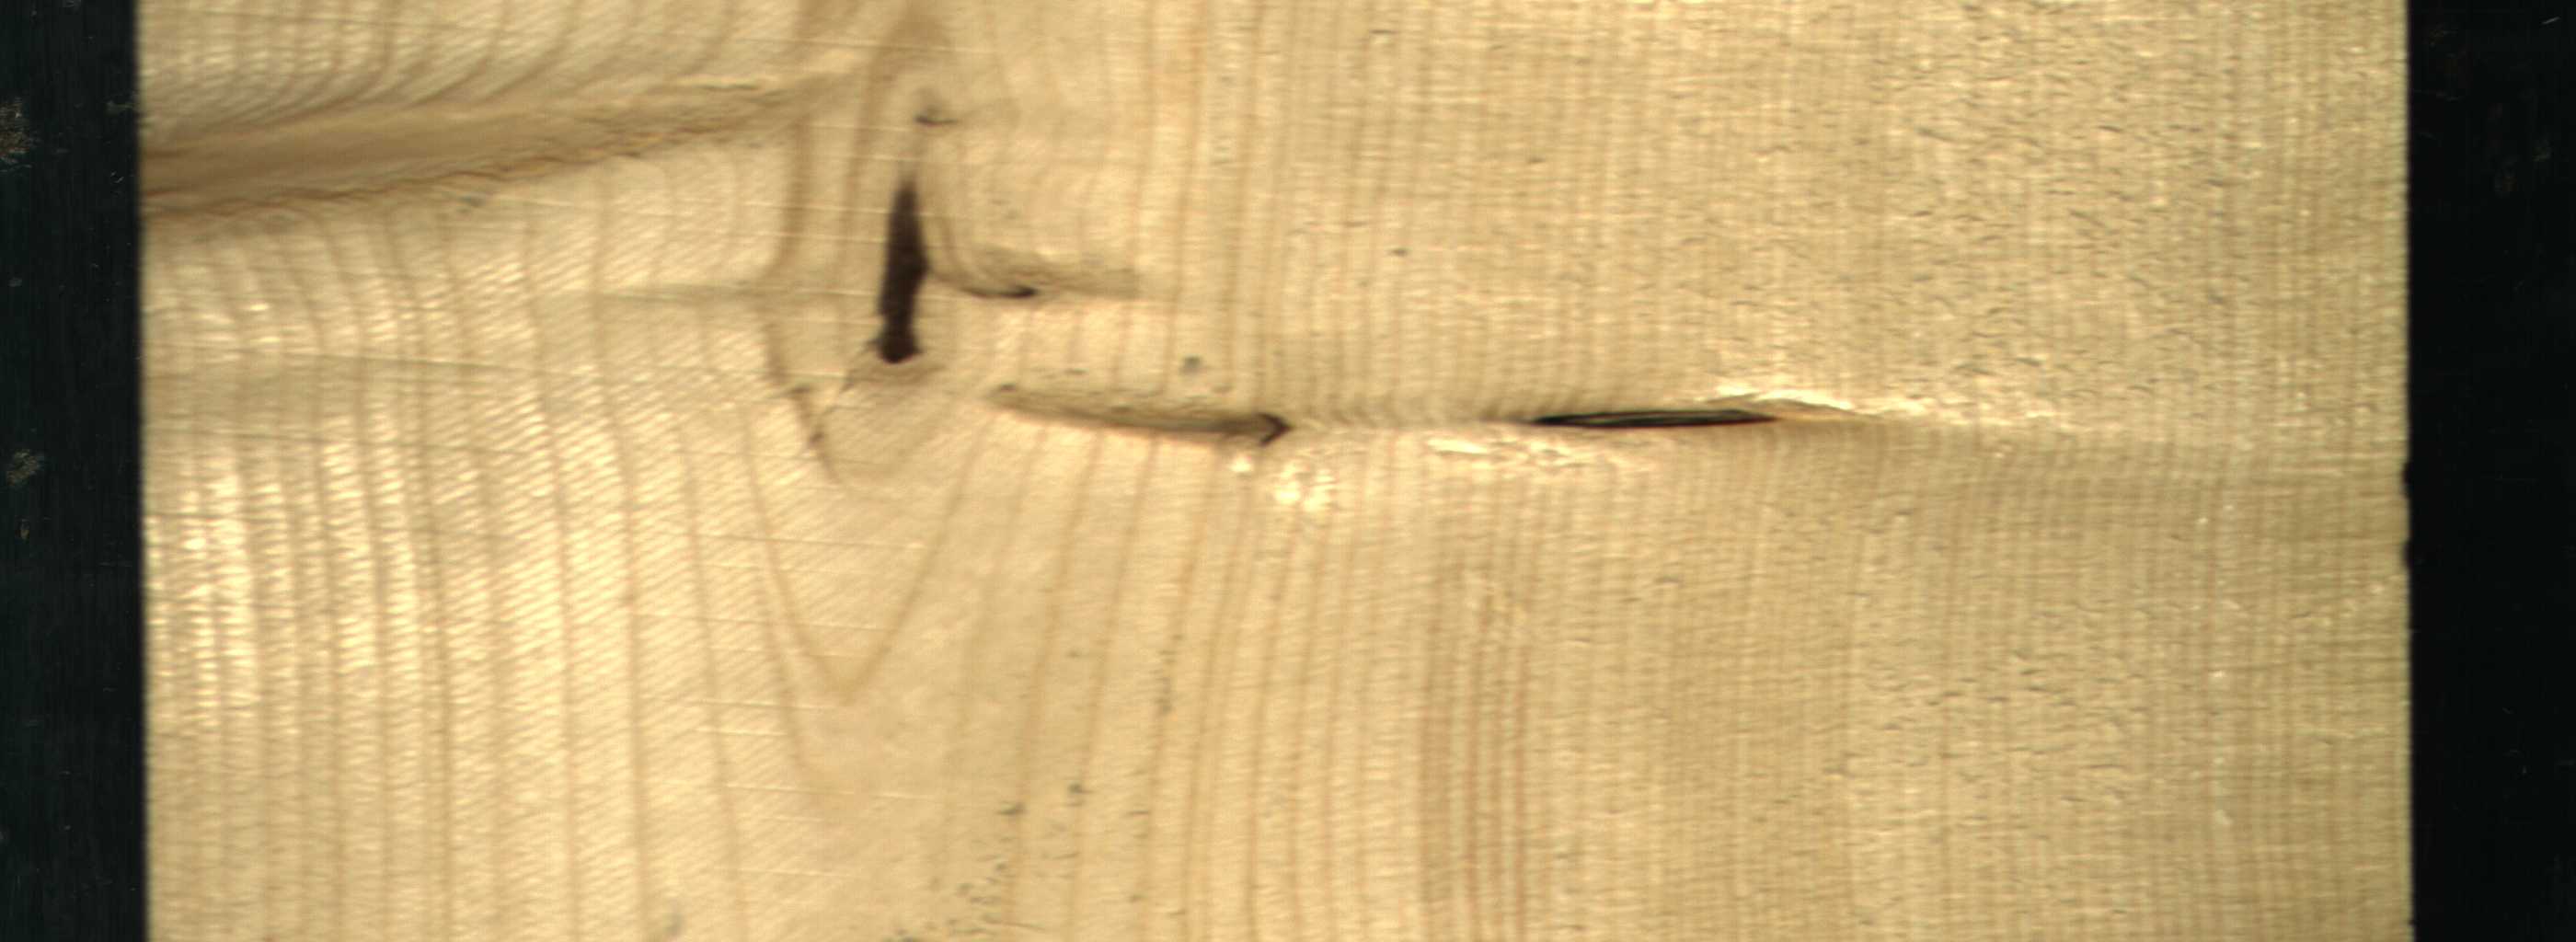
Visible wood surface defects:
Marrow
Dead_Knot
Live_Knot
Live_Knot